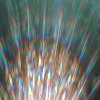
Label: sunburn